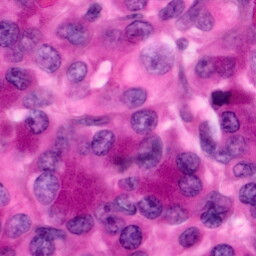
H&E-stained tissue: Pancreatic